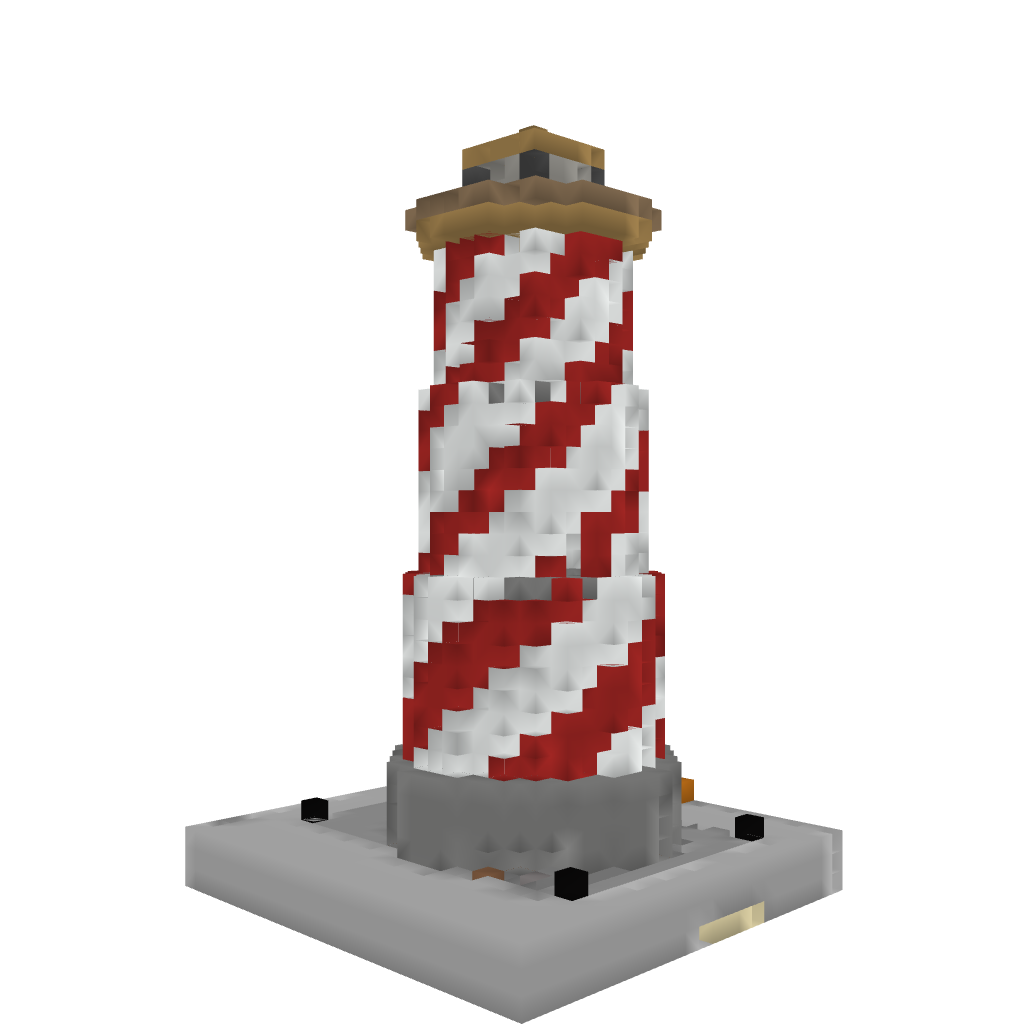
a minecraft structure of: Small lighthouse